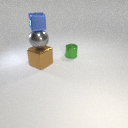
small blue metal cube above large gray metal sphere